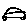
Label: car